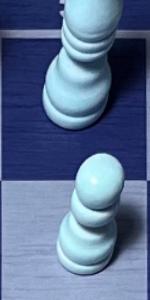
Label: Empty